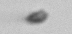
Label: nanoplankton_mix